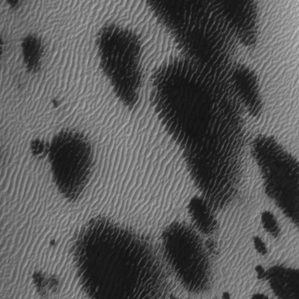
Label: frost